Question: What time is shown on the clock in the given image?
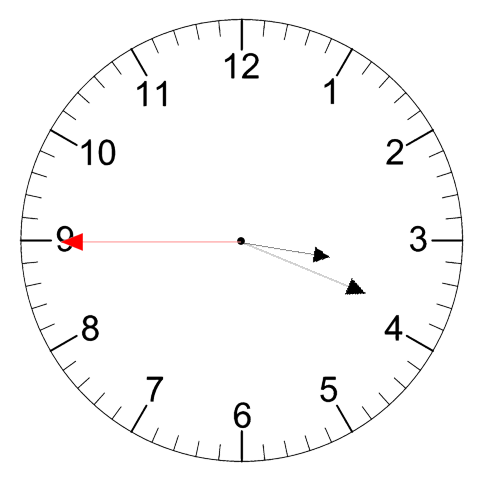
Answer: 03:18:45